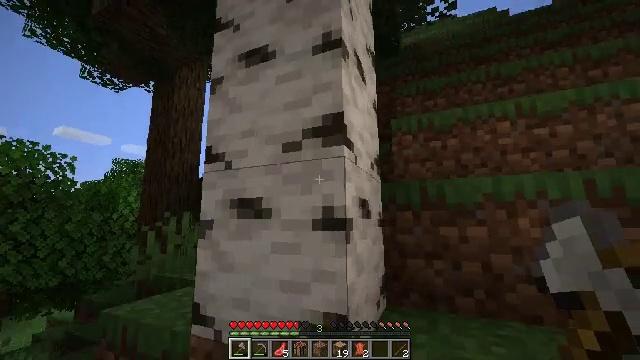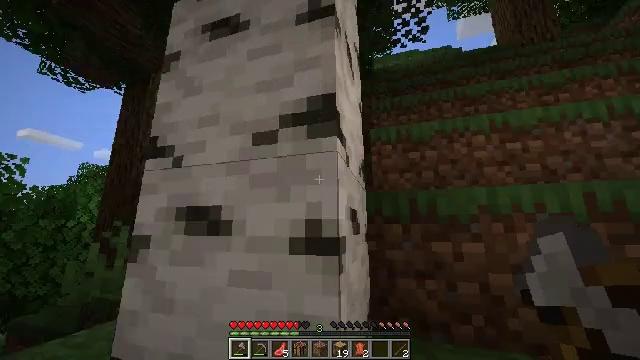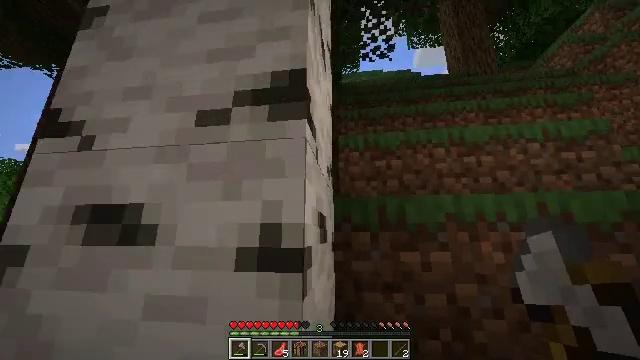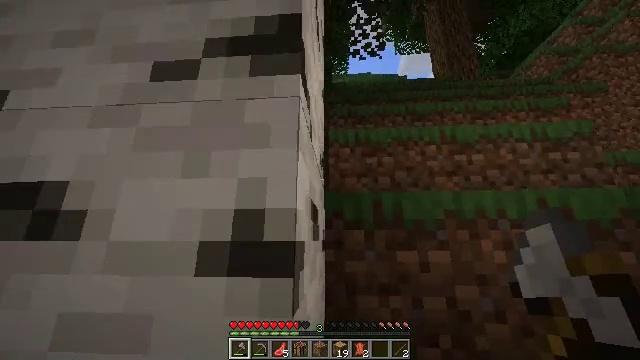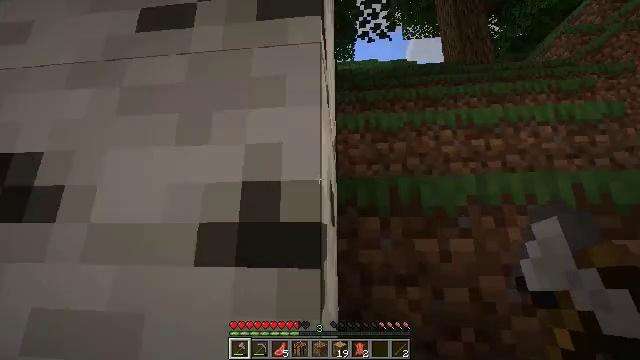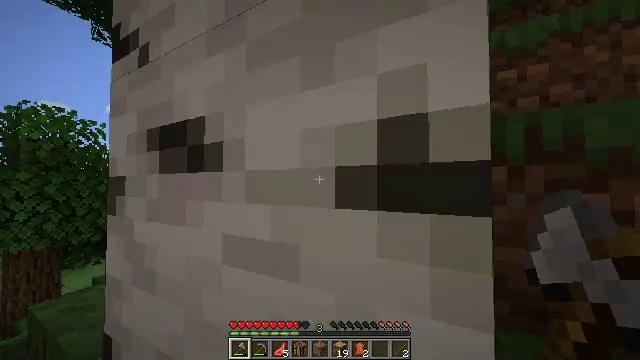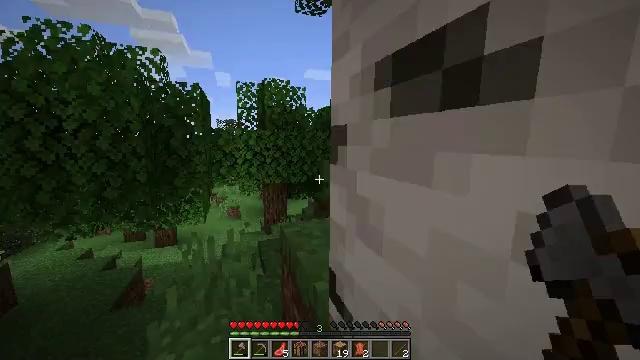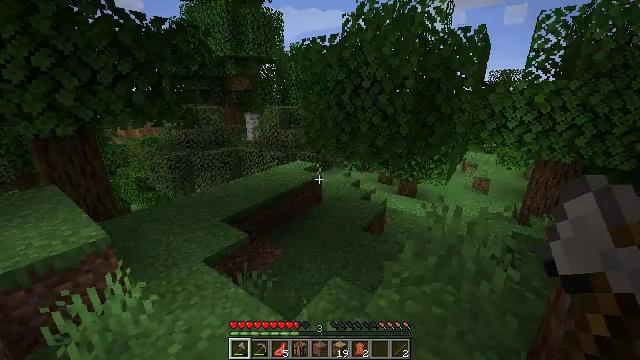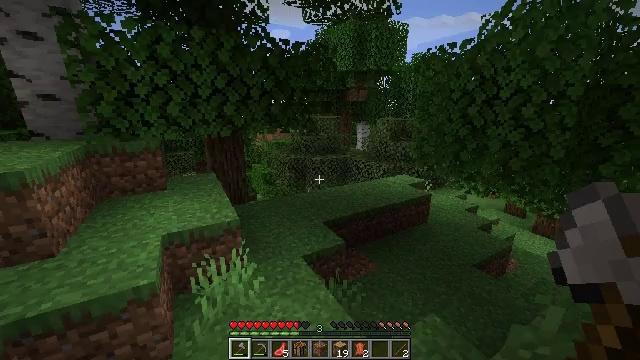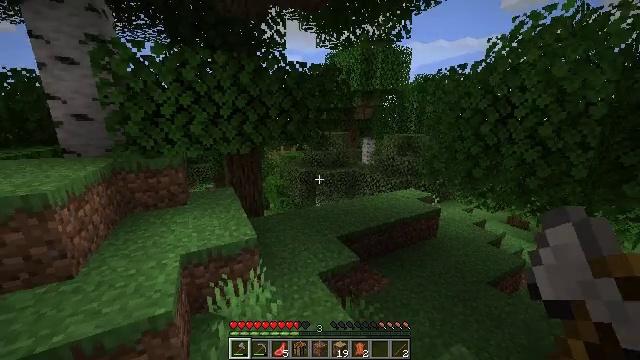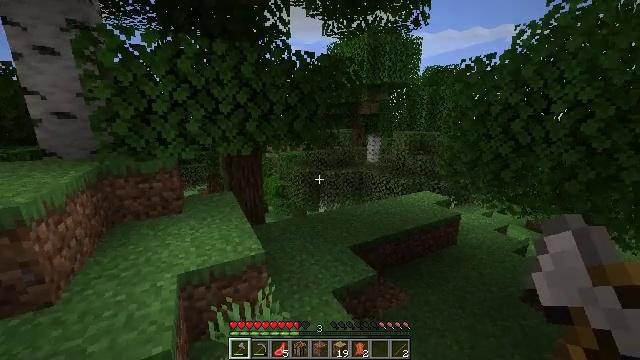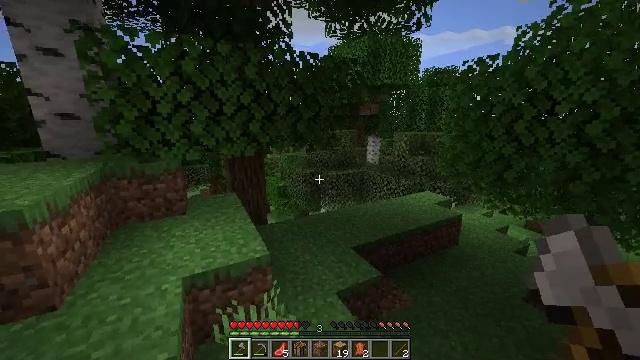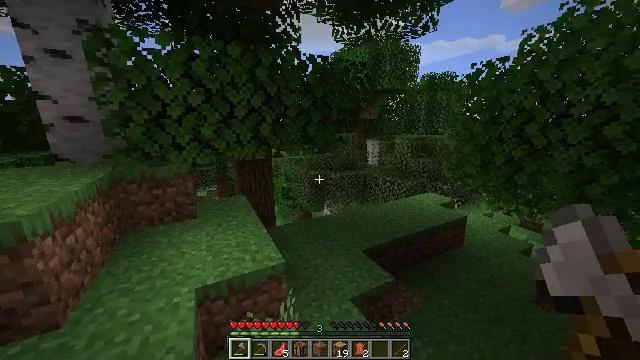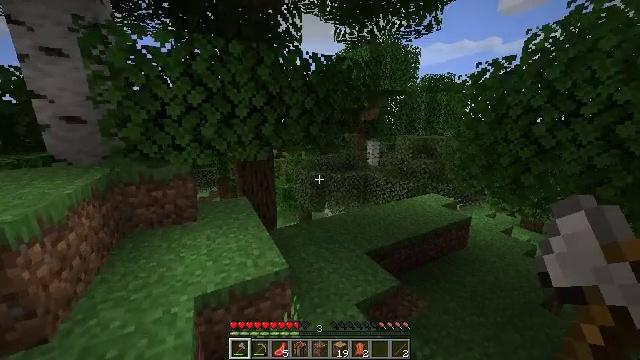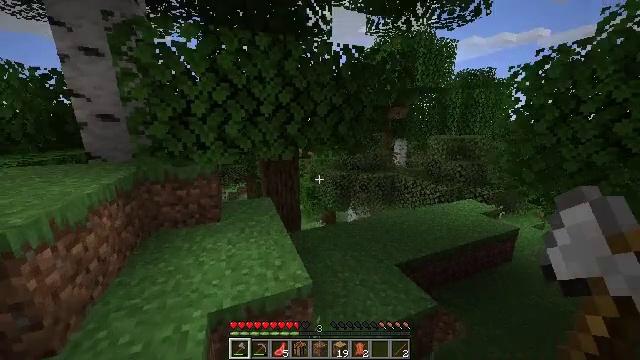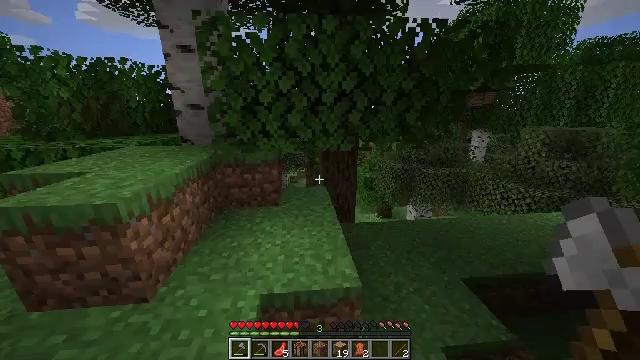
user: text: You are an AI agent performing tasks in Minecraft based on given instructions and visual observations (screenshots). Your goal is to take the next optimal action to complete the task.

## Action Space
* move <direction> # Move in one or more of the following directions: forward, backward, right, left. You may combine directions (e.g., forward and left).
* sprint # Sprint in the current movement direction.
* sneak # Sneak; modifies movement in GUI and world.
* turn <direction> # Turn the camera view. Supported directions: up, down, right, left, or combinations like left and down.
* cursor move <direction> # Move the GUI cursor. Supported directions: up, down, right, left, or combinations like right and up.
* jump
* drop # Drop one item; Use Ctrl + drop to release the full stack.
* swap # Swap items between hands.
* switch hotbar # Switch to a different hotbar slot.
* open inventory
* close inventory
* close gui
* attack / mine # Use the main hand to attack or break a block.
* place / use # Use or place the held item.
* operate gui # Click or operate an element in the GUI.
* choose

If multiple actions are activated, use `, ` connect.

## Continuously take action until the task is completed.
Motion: motion action
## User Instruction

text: Harvest sugar cane from the plant.
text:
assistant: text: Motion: move forward, sprint, turn right and up
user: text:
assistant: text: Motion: move forward, sprint, turn right and up
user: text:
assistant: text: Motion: move forward, sprint, turn right
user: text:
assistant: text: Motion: move forward, sprint, turn left and down
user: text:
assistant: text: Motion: move forward and move left, sprint, turn left and down
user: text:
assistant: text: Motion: move forward and move left, sprint, turn left and down
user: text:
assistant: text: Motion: move forward and move left, sprint, turn left and down
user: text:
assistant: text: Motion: move forward and move left, sprint, turn left and up
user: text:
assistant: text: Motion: move forward and move left, sprint, turn left and up
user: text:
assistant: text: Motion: move forward and move left, sprint
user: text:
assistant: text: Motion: move forward and move left, sprint
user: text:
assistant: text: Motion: move forward, sprint
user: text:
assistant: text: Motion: move forward, sprint
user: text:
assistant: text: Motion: move forward, sprint, turn left
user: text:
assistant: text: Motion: move forward, sprint, turn left and down
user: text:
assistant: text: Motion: move forward, sprint, turn left and down
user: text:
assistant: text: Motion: move forward, sprint
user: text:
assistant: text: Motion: move forward, sprint
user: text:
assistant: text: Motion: move forward, sprint, turn right and up
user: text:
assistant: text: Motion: move forward, sprint, turn right and up
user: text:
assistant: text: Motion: move forward and move right, sprint, turn right
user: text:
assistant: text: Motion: move forward and move right, sprint, turn right
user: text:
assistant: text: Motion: move forward and move right, sprint
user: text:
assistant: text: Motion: move forward and move right, sprint
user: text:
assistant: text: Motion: move forward and move right, sprint
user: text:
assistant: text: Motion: move forward and move right, sprint
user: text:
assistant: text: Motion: move forward, sprint
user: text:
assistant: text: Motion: move forward, sprint
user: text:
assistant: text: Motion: move forward, sprint
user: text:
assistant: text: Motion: move forward, sprint